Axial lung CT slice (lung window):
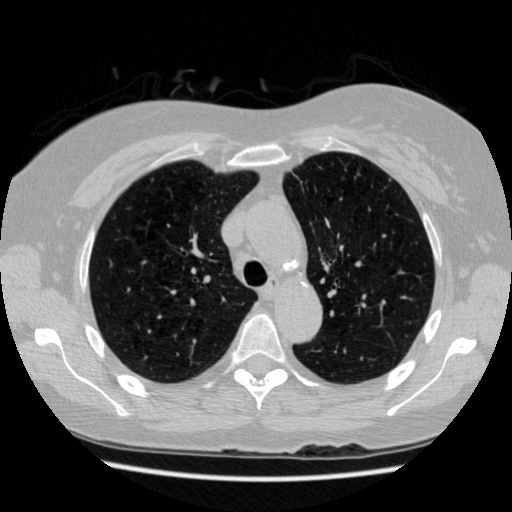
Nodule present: no